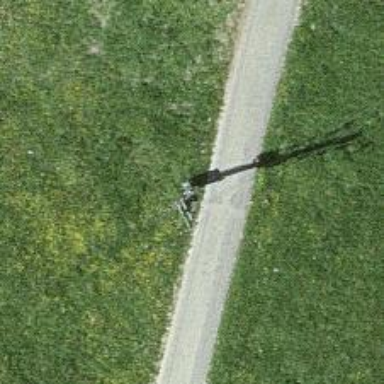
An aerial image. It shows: Utility pole in the image.